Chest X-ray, PA view. Patient: 24 years old, sex F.
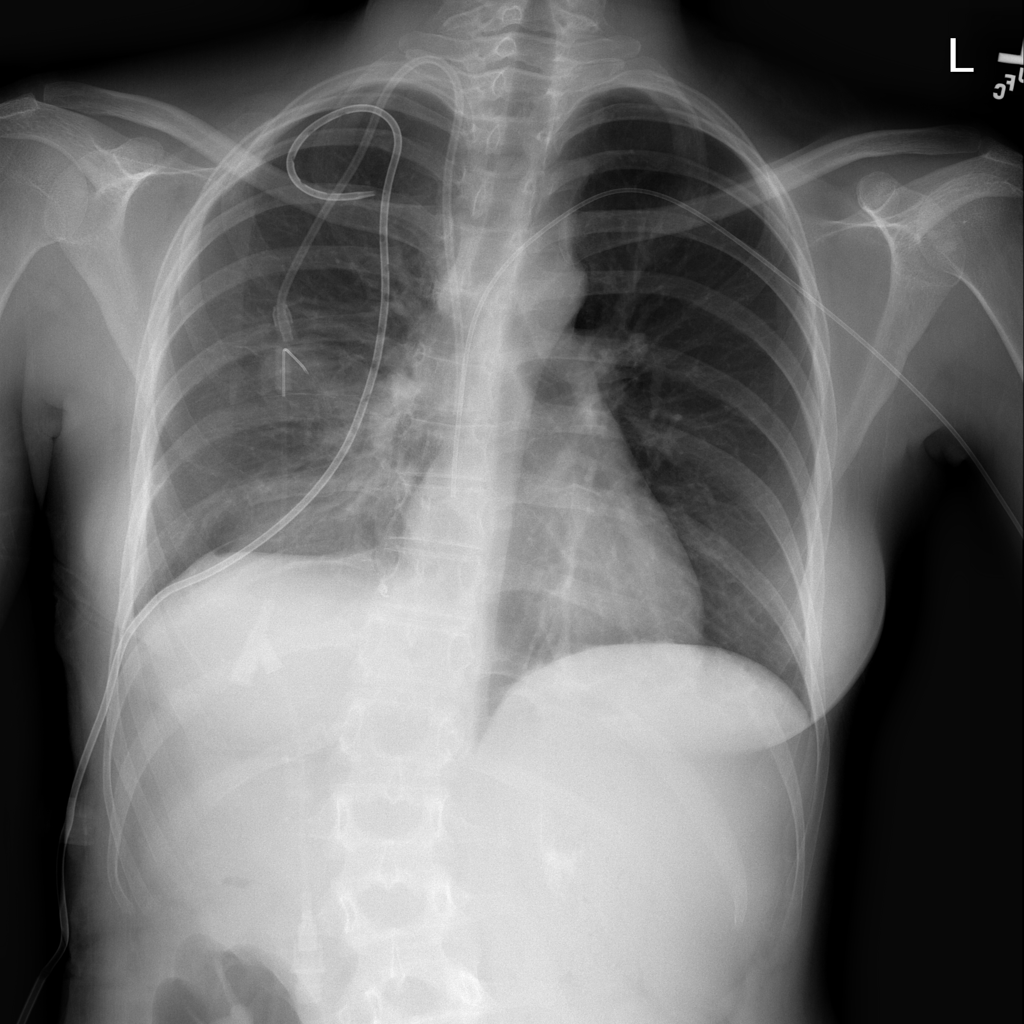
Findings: Pneumothorax